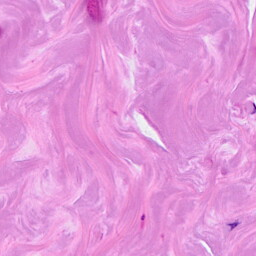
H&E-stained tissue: Breast